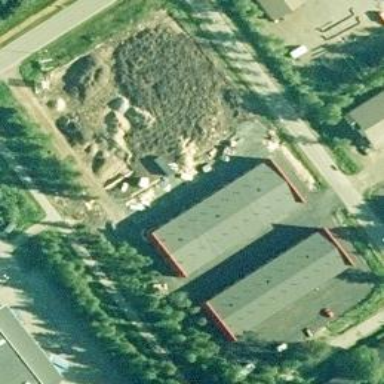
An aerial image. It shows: Industrial area with warehouse.